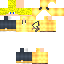
A male human skin with light skin, wearing blonde long hair dressed in a yellow tshirt and black pants, featuring a closed mouth.